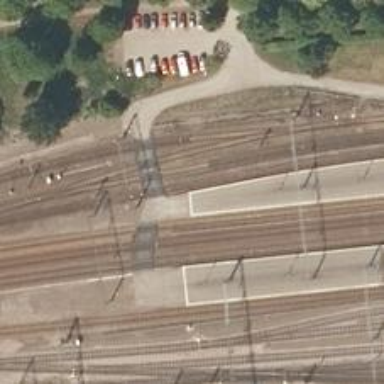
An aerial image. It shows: Platform edge at railway station.